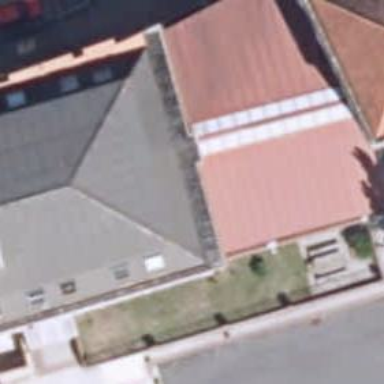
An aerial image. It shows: School building.